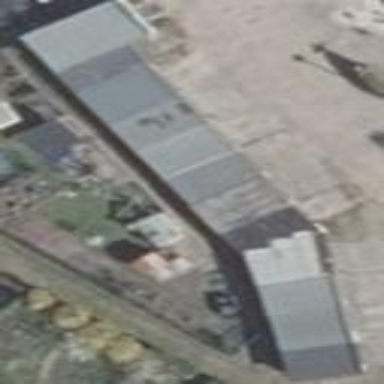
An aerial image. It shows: Group of garages.